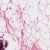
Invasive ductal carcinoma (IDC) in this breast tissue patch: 0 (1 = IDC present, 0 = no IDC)